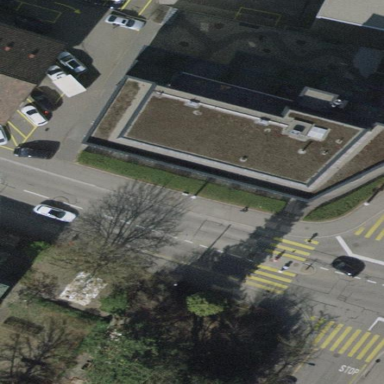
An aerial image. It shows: Hotel building.